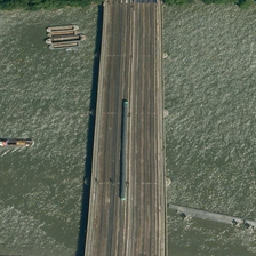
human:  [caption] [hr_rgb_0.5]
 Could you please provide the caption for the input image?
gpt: There is no traffic on the Green River Bridge.

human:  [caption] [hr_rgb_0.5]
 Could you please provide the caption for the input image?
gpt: There are no vehicles on the bridge on the Green River.

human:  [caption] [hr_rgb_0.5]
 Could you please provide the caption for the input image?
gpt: Four fishing boats are on the green river.

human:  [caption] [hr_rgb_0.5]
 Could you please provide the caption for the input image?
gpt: Four fishing boats are on the Green River.

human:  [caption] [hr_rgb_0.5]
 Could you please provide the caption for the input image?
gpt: There are no vehicles on the bridge on the green river.